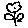
Label: flower